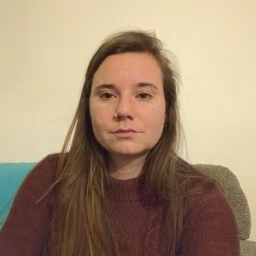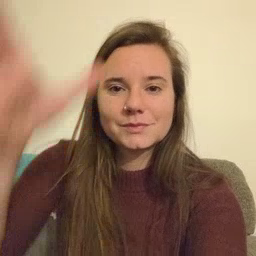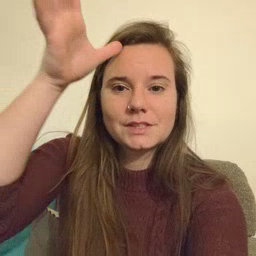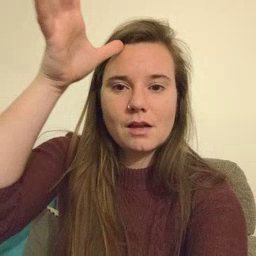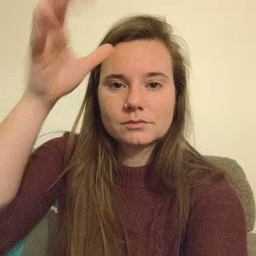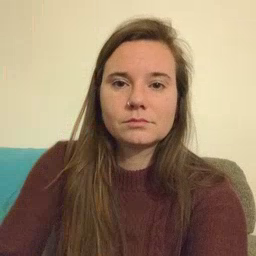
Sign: dad